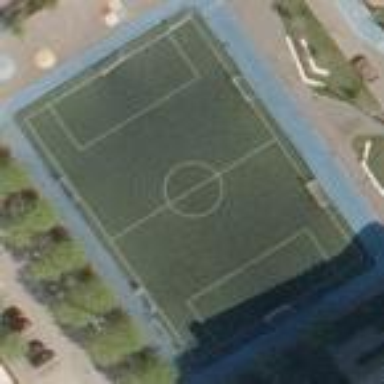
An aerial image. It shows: Soccer pitch with artificial turf designed for leisure and sports activities.